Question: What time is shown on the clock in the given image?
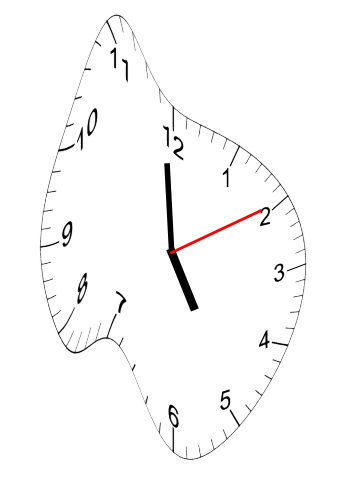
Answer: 04:59:10